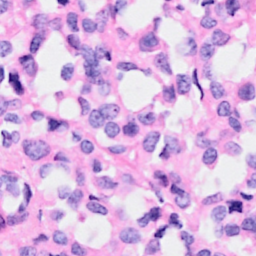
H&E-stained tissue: Breast